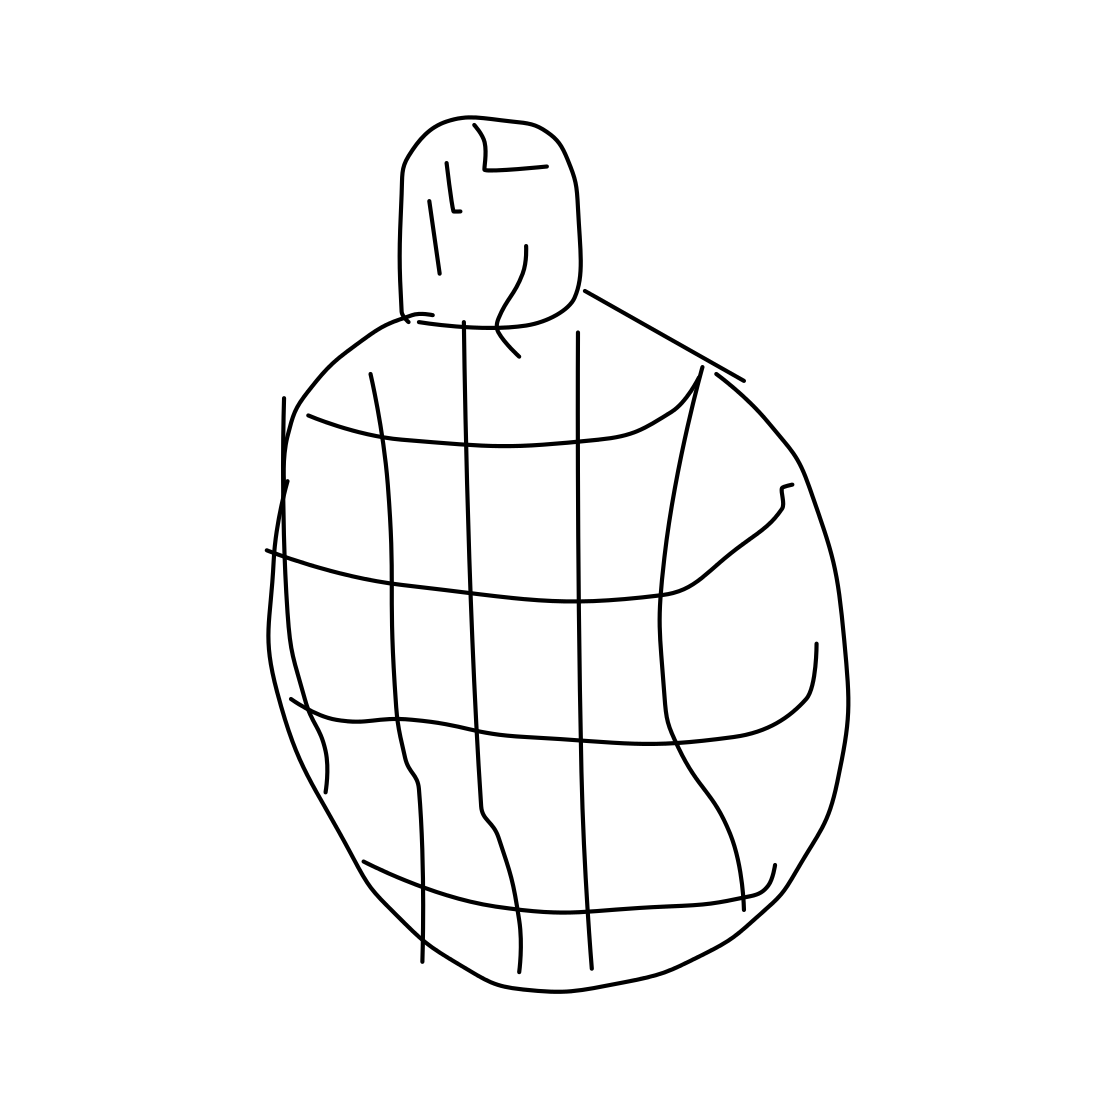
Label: grenade